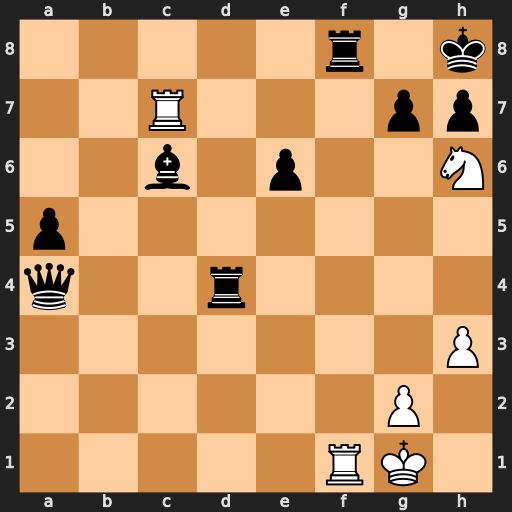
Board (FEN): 5r1k/2R3pp/2b1p2N/p7/q2r4/7P/6P1/5RK1
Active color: w
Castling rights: -
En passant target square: -
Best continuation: Rxf8#